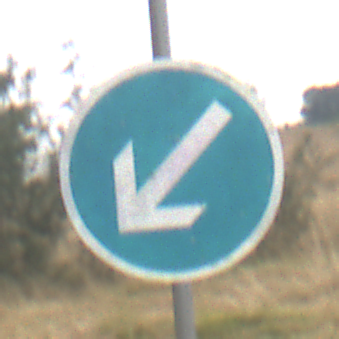
Verkehrszeichen: VorgeschriebeneVorbeifahrtLinks
Umgebung: Outdoor, Nature
Tageszeit: MorningAfternoon
Wetter: Overcast
Licht: Natural
Jahreszeit: NotSpecified
Kontrast: LowContrast